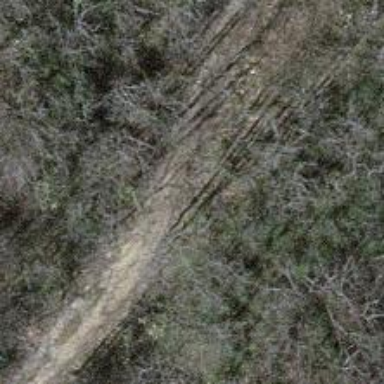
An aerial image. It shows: Ground track with grade3 quality.